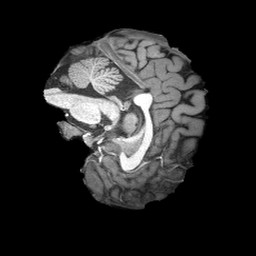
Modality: T1w
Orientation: sagittal
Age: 22
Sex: male